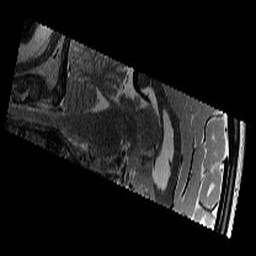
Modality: T2w
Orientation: sagittal
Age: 10
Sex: female
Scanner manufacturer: siemens
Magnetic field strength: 3 T
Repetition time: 9.23 s
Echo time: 0.067 s